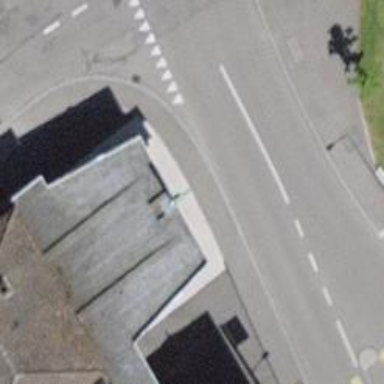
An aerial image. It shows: Fuel station.